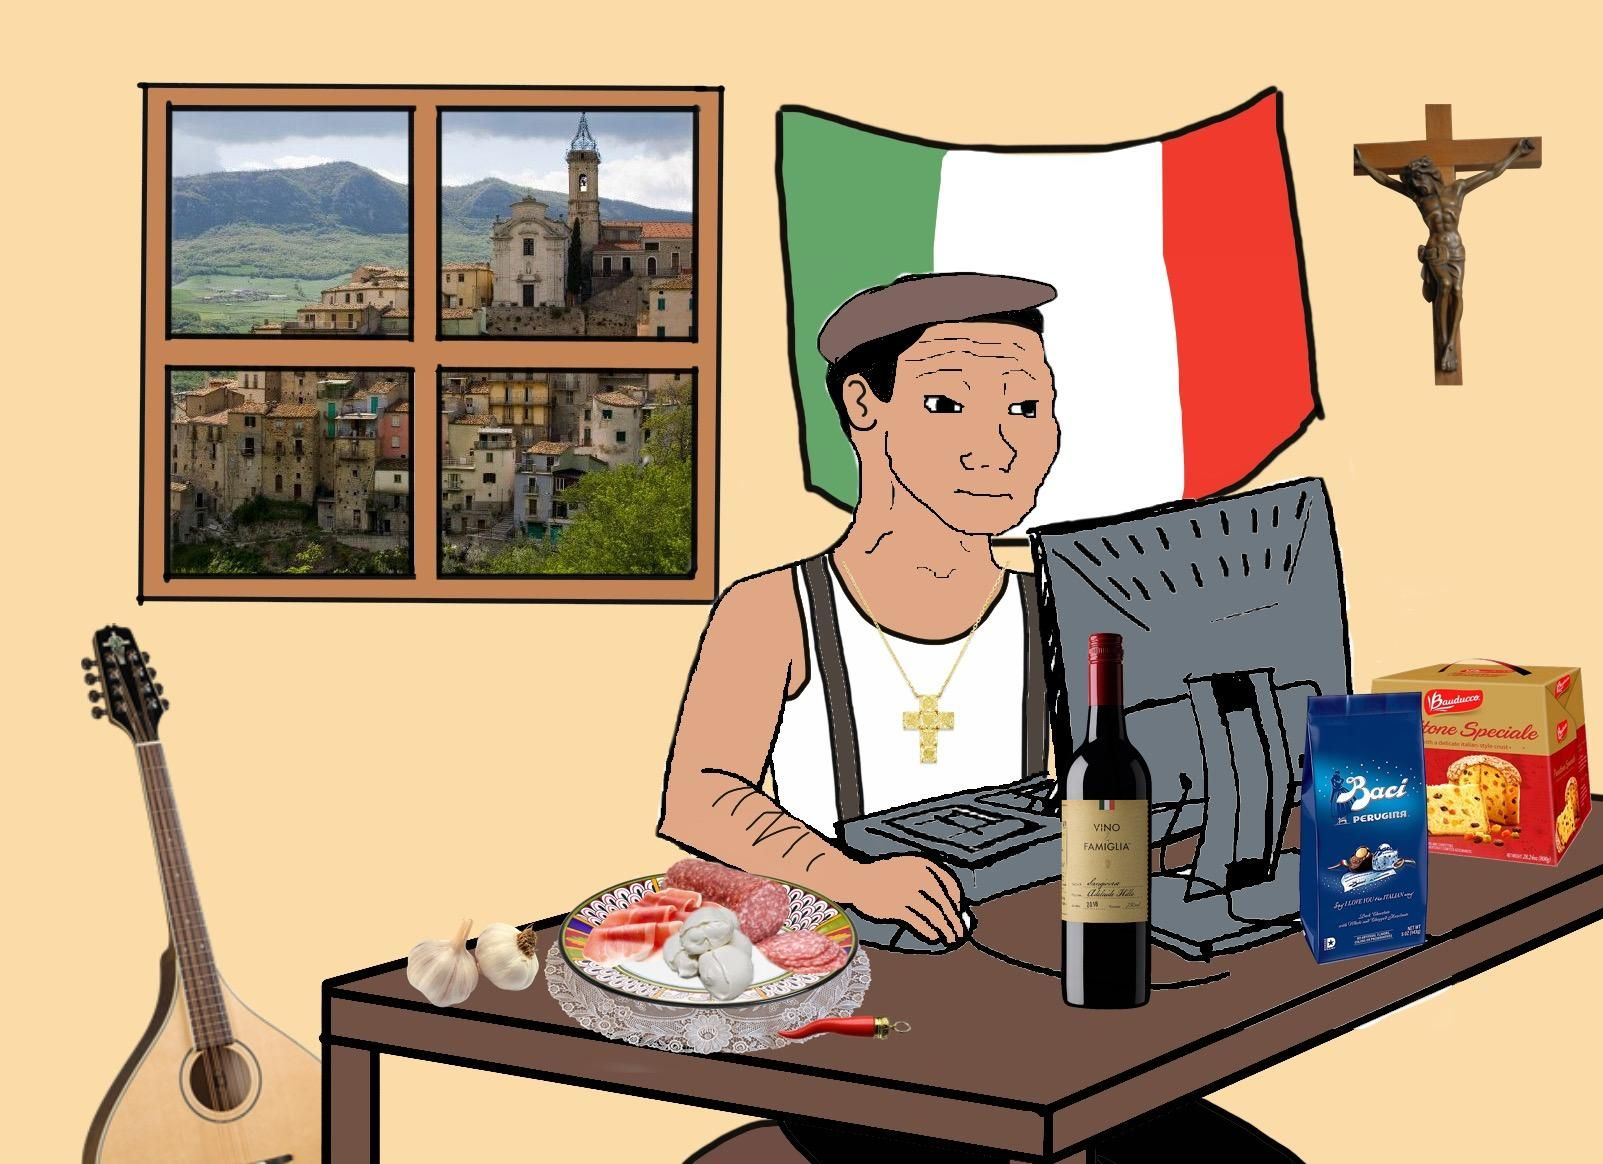
Label: 5_Wojak_with_Background